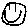
Label: smiley face